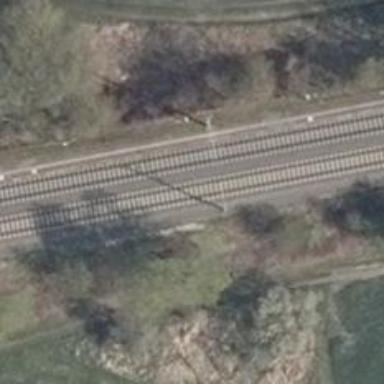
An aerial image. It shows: Milestone along the railway with catenary mast.